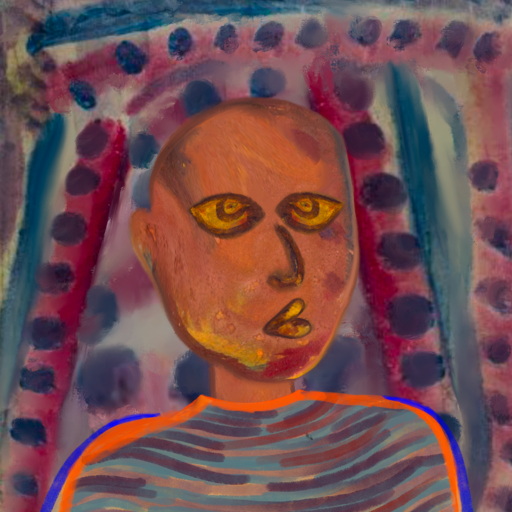
Background: HillGirl, Head And Neck Side: Mother_And_Son_Son, Face Side: Comrade, Bust: Experience, Hair Side: Blank, Head Accessory: Blank, Second Necklace: Blank, Necklace: Blank, Baby: Blank